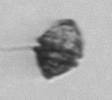
Label: Kryptoperidinium_triquetrum